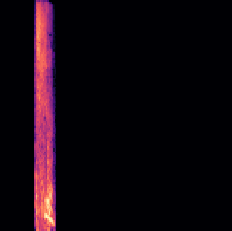
Sound class: Person sneeze